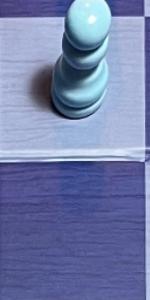
Label: Empty